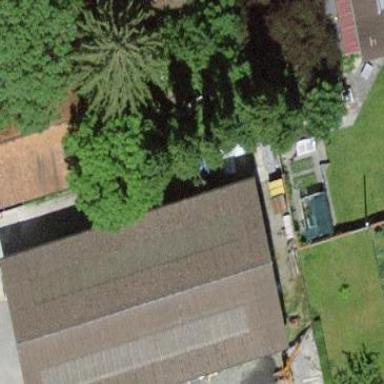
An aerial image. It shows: Warehouse building.